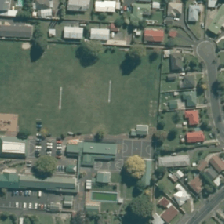
Land cover: urban_parkland